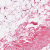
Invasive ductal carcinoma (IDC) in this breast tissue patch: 0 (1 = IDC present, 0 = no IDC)